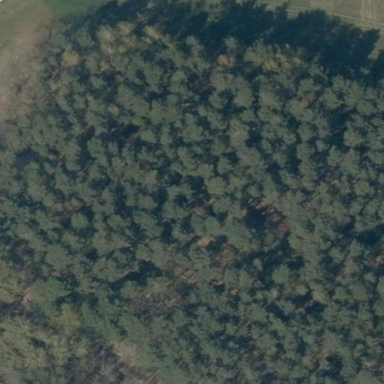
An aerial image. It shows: Forest with broadleaved trees that are deciduous.